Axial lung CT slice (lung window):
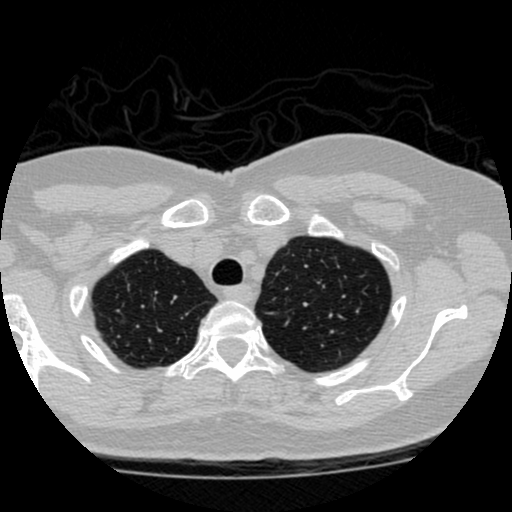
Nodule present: no